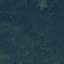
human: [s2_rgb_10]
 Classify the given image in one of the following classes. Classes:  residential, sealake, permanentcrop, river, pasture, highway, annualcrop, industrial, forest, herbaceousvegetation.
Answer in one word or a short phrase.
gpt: Forest